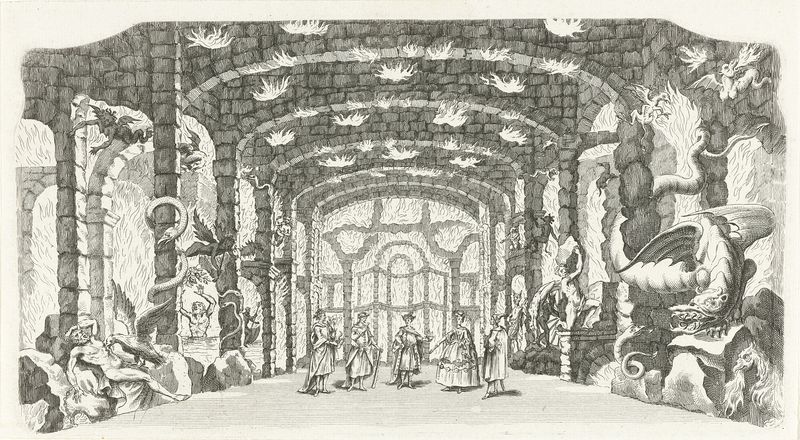
Titel: Toneeldecor: De Hel
Künstler: Jan Punt
Standort: Amsterdam
Institution: Rijksmuseum
Schlagwörter: feuer, flügel, wasser, menschen, pfeiler, mode, steine, bögen, fugen, schlange, teufel, ungeheuer, drachen